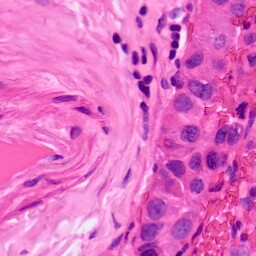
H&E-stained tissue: Lung